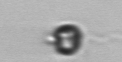
Label: Apedinella